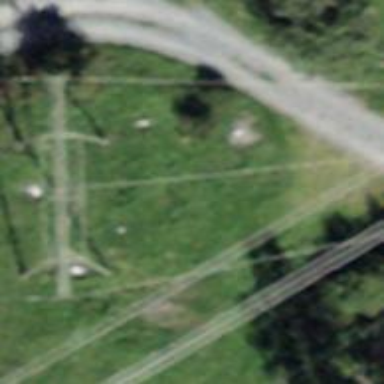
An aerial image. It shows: Power pole with crossing tower type.